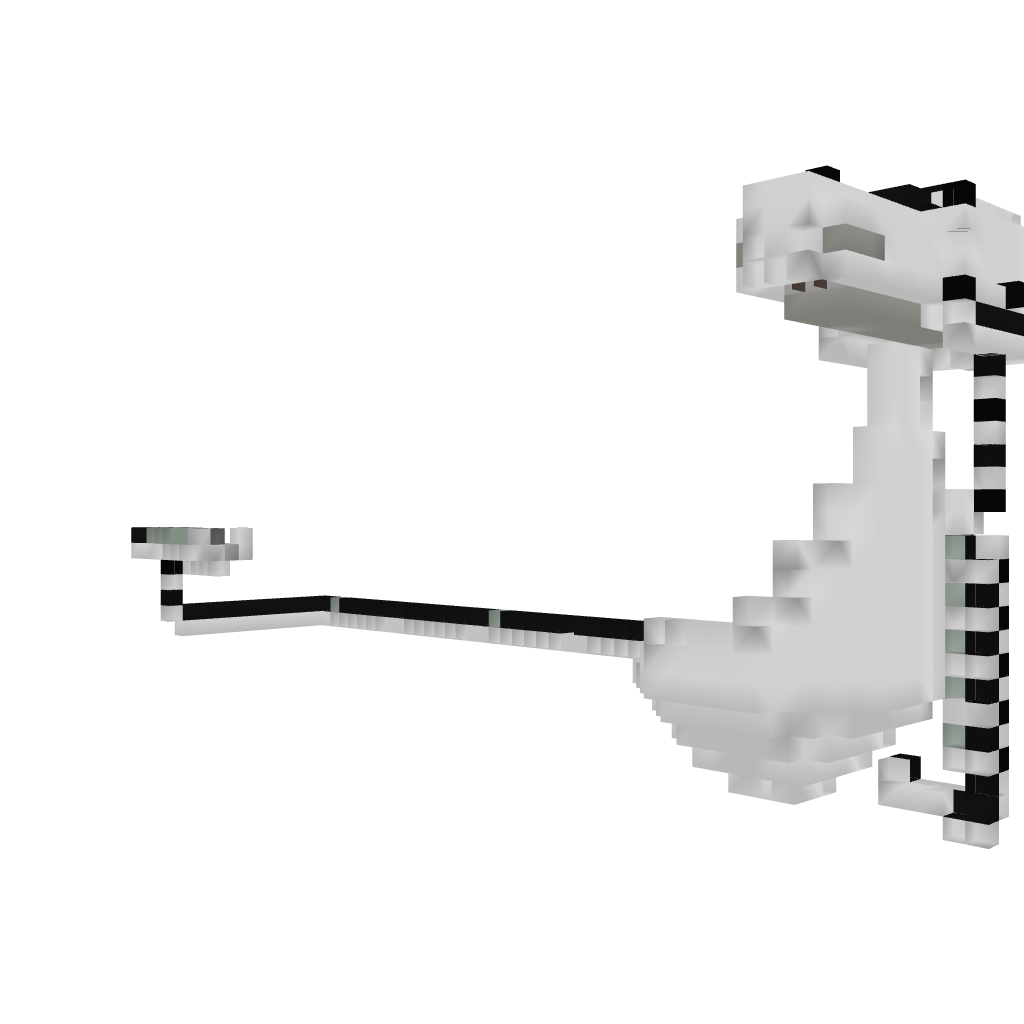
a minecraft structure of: TNT Mob Trap-Death Bowl